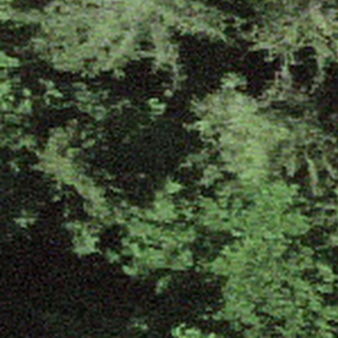
Label: other